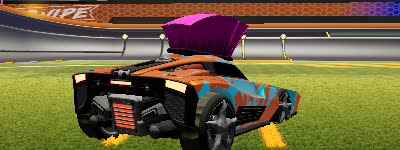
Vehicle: breakout